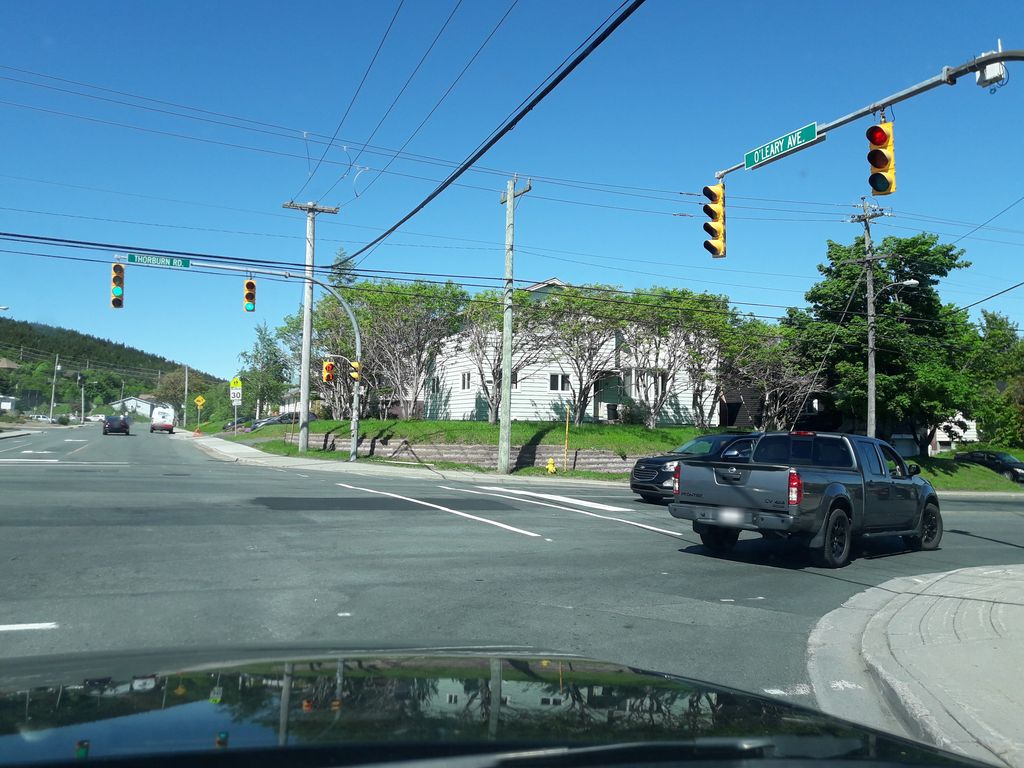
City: st_johns